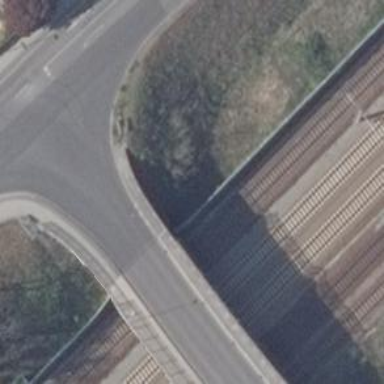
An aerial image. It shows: Railway track with electrified contact lines. This is siding track.